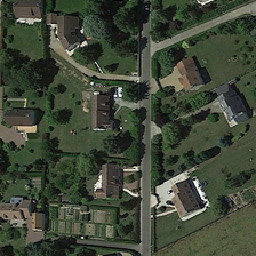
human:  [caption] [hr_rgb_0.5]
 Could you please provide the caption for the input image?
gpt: Many green plants, some villas and independent distribution.

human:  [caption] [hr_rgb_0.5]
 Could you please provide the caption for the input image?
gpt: A green tree of houses around her.

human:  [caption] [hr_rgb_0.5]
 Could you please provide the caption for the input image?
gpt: in a few cars parked next to the residential buildings .

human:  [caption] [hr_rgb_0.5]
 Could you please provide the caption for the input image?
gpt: There are many green plants and several villas are distributed independently.

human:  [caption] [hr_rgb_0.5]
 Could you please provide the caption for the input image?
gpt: She was surrounded by trees.